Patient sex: M
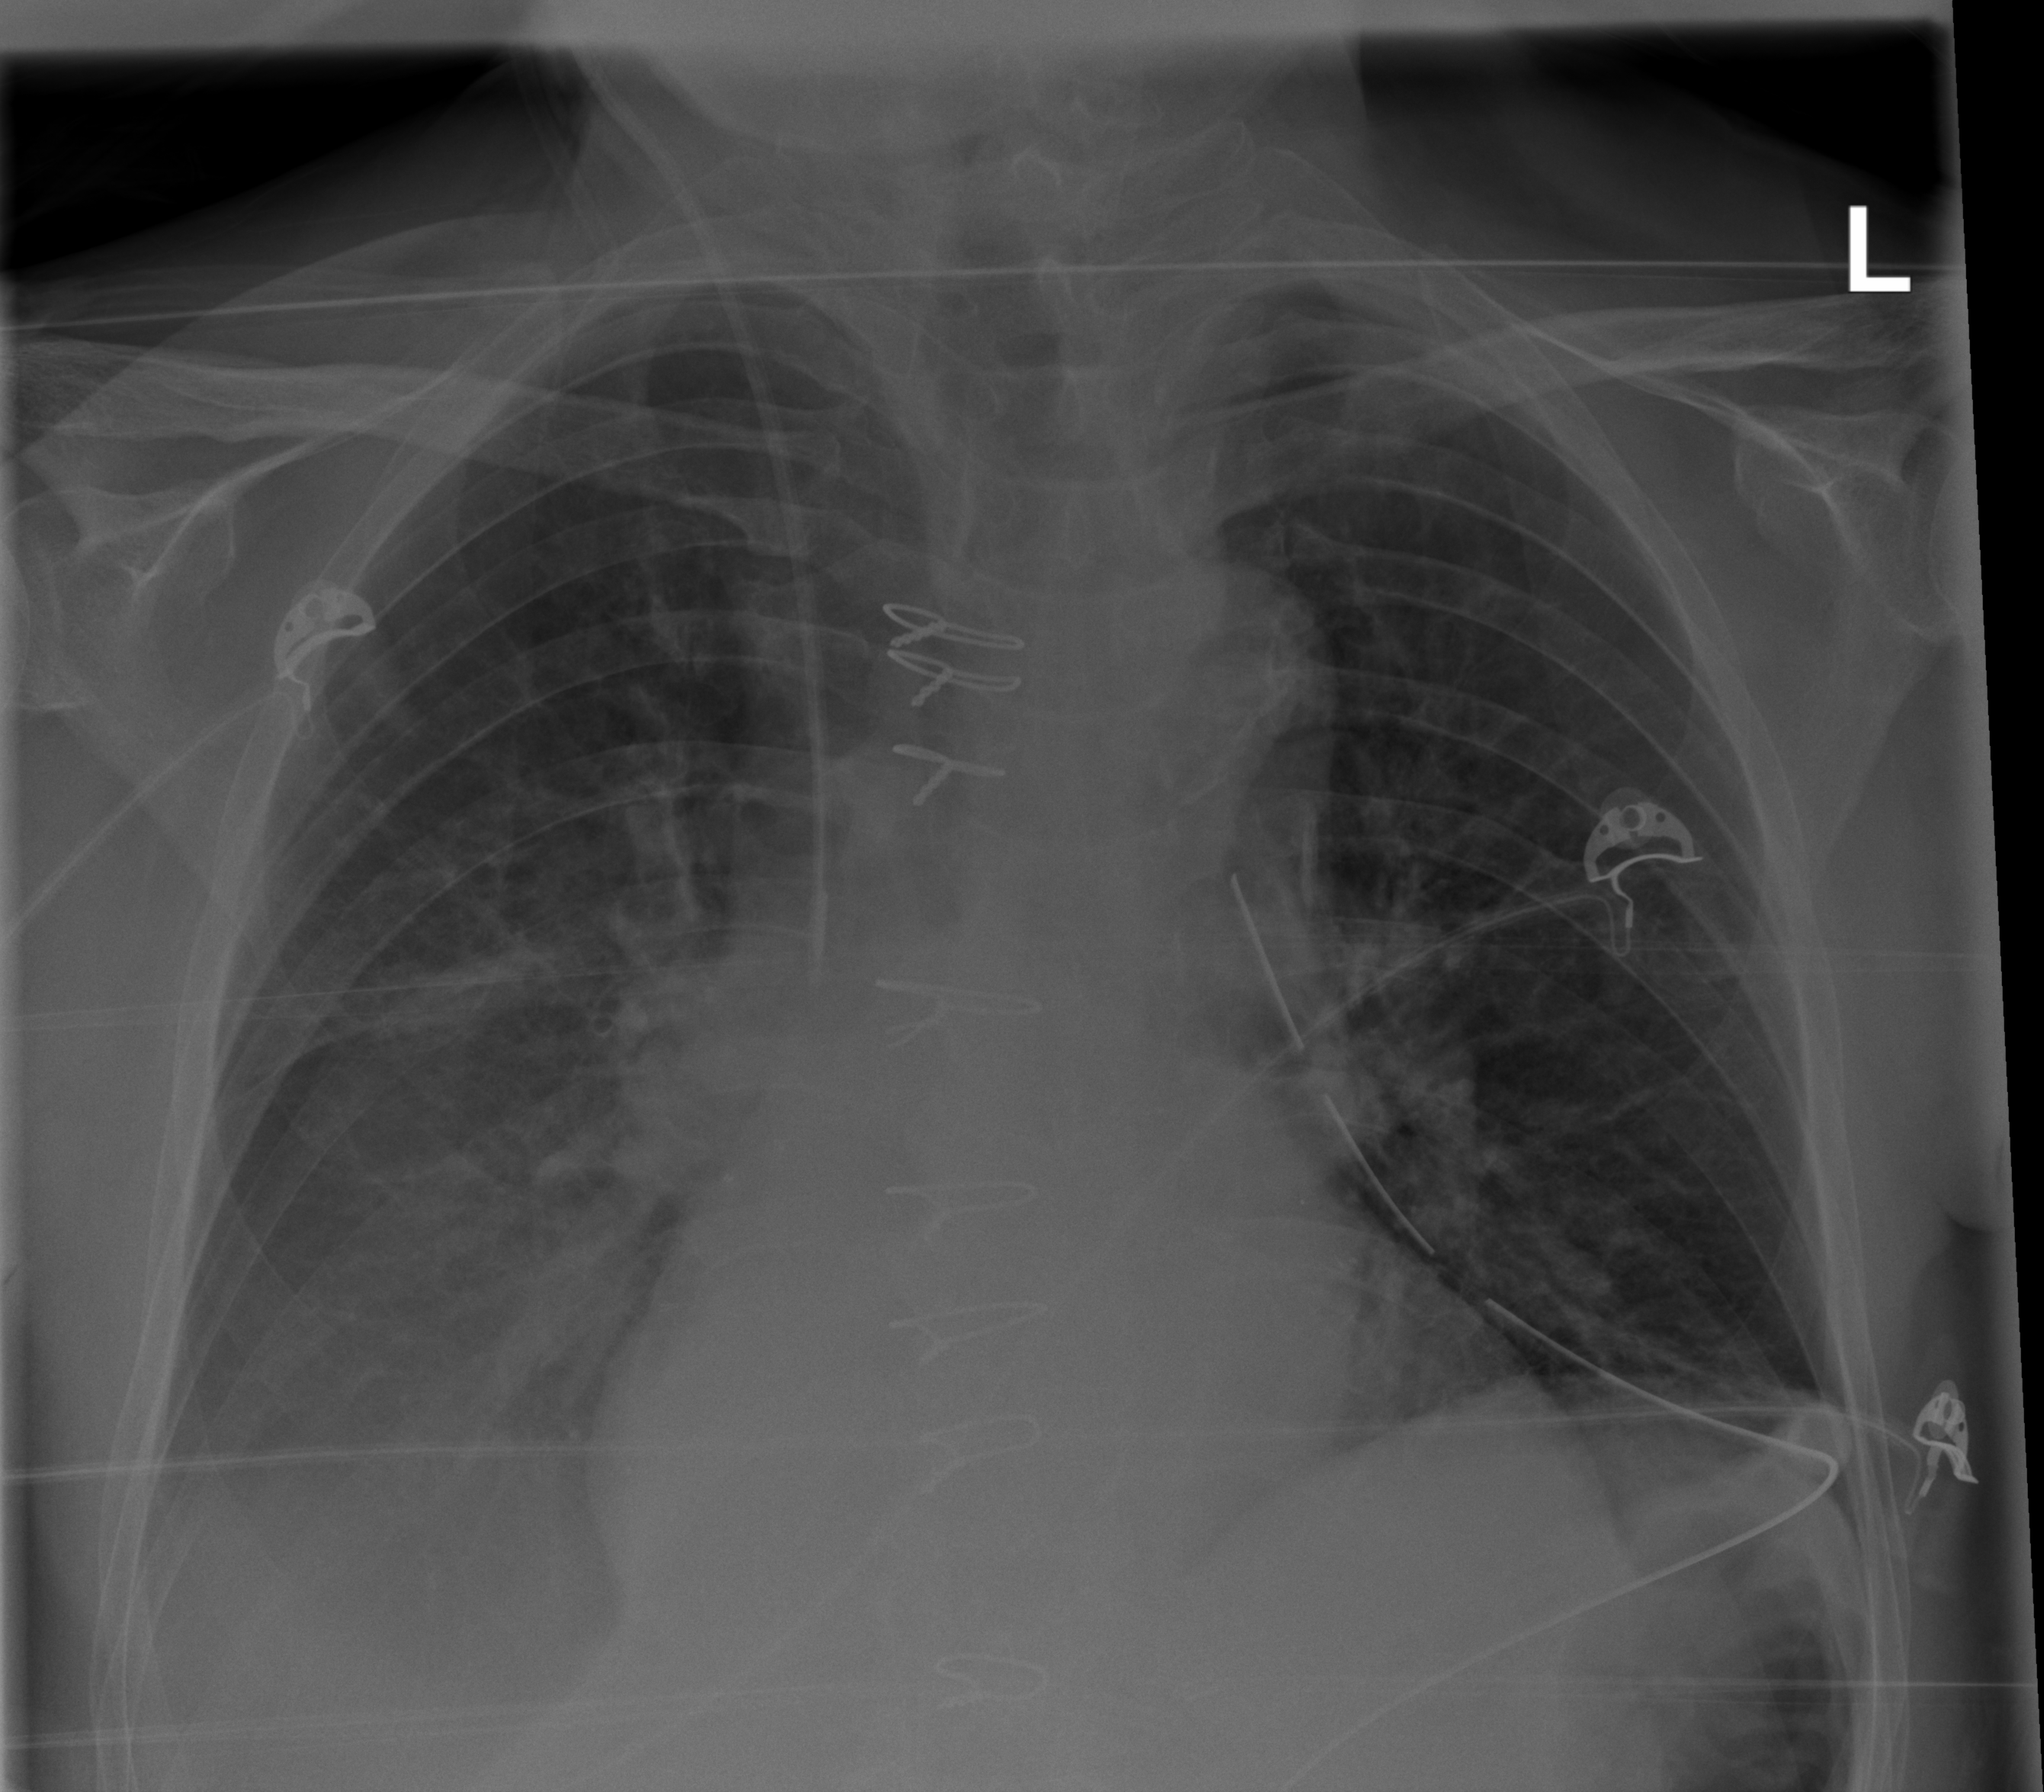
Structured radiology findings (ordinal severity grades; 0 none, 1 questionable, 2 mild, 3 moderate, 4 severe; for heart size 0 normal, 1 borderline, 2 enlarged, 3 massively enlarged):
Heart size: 0
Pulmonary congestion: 2
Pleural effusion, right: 2
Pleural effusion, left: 0
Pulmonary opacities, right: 2
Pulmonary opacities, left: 0
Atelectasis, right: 2
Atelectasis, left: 2